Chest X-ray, PA view. Patient: 39 years old, sex F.
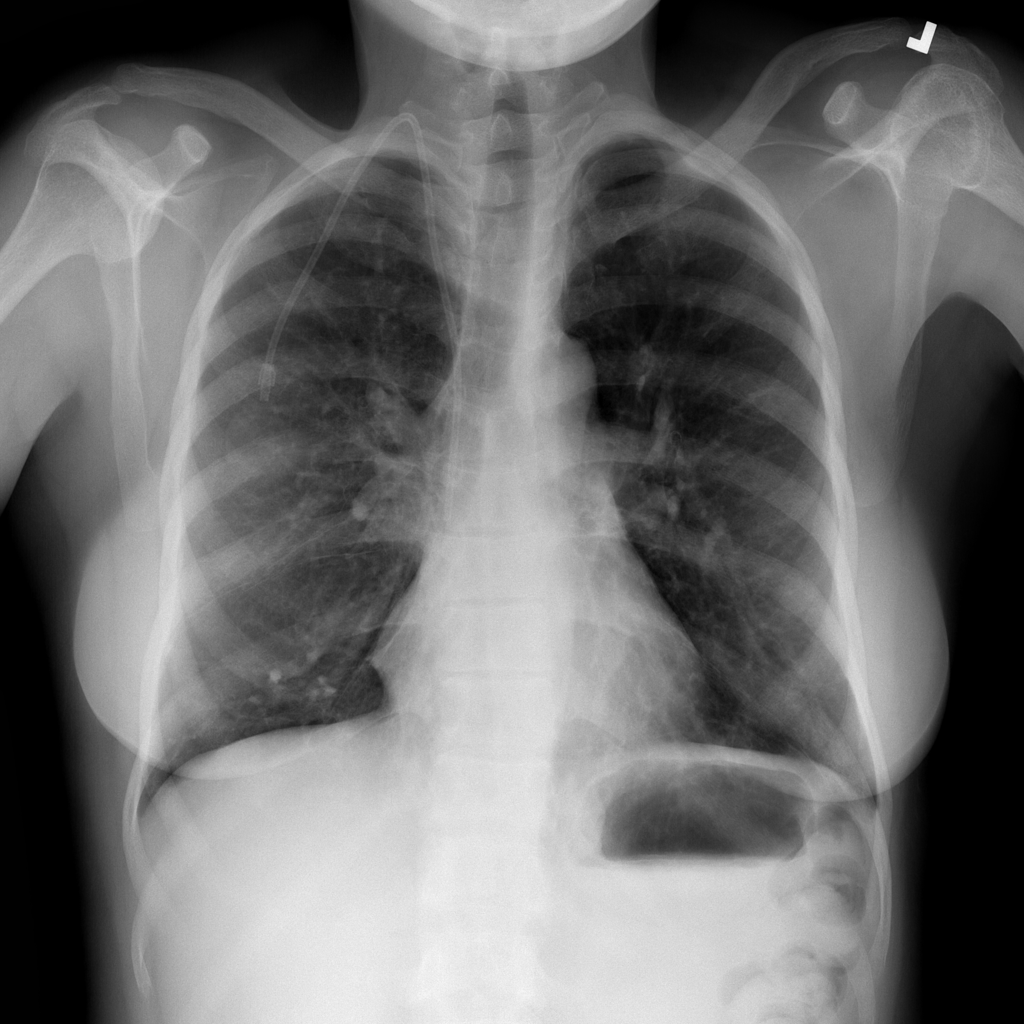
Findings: No Finding